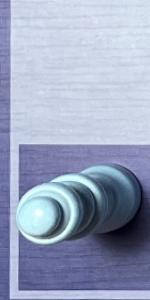
Label: Queen_White